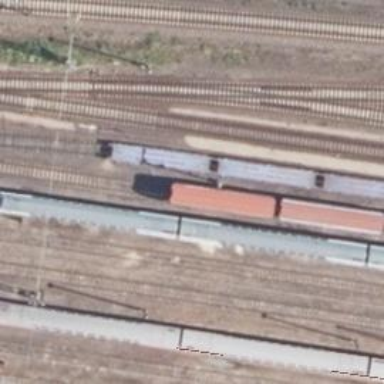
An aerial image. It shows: Railway signal.